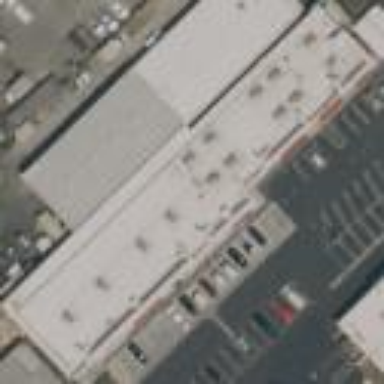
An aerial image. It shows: Retail building.